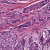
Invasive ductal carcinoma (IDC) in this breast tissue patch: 0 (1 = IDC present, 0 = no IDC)